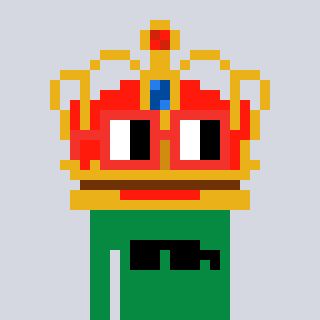
a pixel art character with square red glasses, a crown-shaped head and a green-colored body on a cool background